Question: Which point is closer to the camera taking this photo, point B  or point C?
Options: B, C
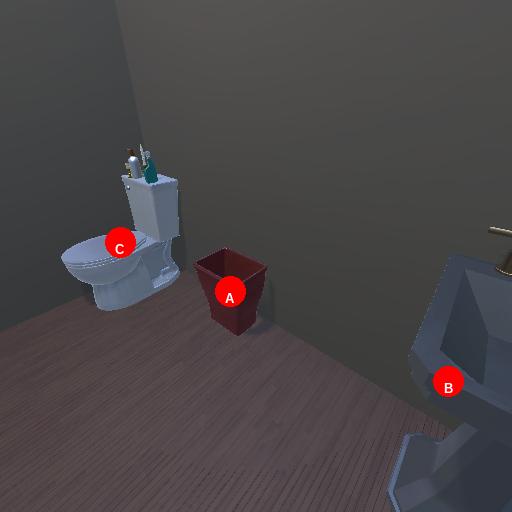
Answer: B